【题型】解答题　【知识点】立体几何　【难度】easy
\noindent (1) 补画长方体 $ABCD-EFGH$（不要求写作法，但要写结论）。

\noindent (2) 在补画出的长方体中，若长和宽相等，且高比宽多 3 厘米，用 96 厘米长的铁丝制作这个长方体框架。问：这个长方体框架的长、宽、高应分别是多少厘米？

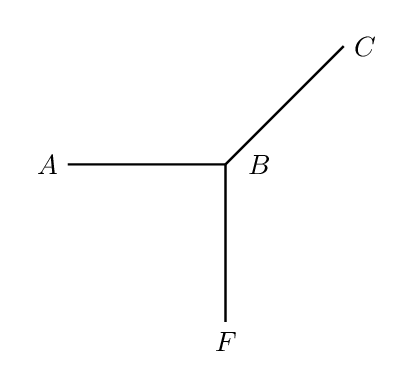
【解答】

\noindent \textbf{【答案】} (1)见解析；(2)这个长方体框架的长、宽、高应分别是7厘米、7厘米、10厘米．

\vspace{0.2cm}
\noindent \textbf{【分析】}
(1) 按照长方体的形状补全即可；
(2) 设长方体的宽为$x$厘米，则长为$x$厘米，则高为$(x+3)$厘米，根据用96厘米长的铁丝制作这个长方体框架列出方程，解方程即可得到答案．

\vspace{0.2cm}
\noindent \textbf{【详解】}
(1) 长方体$ABCD-EFGH$如图所示，

(2) 设长方体的宽为$x$厘米，则长为$x$厘米，则高为$(x+3)$厘米，
由题意得，$4x+4x+4(x+3)=96$，
解得$x=7$，
则$x+3=7+3=10$，
答：这个长方体框架的长、宽、高应分别是7厘米、7厘米、10厘米．

\vspace{0.2cm}
\noindent \textbf{【点睛】} 此题考查了长方体的相关知识、一元一次方程的应用，正确补全长方体和列出方程是解题的关键．

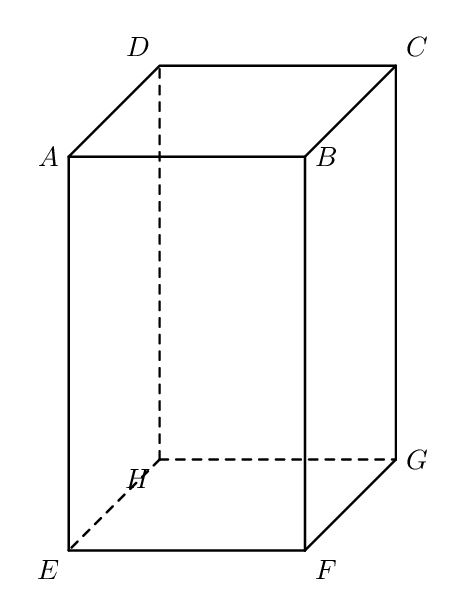